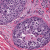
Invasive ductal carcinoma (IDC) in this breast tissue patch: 0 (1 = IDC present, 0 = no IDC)